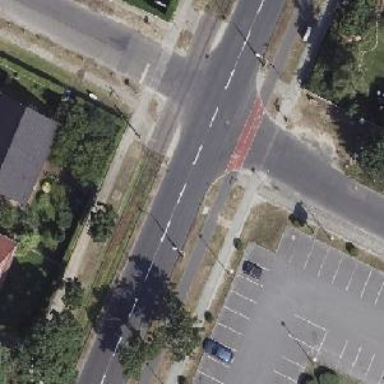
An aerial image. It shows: Unmarked crossing on the road.